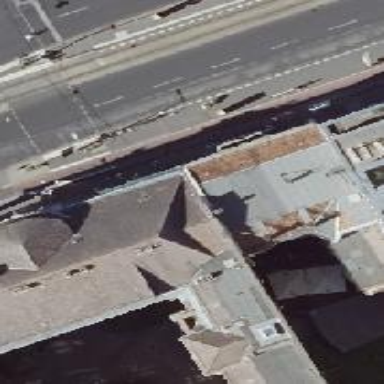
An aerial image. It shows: Building with ridged roof.